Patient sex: M
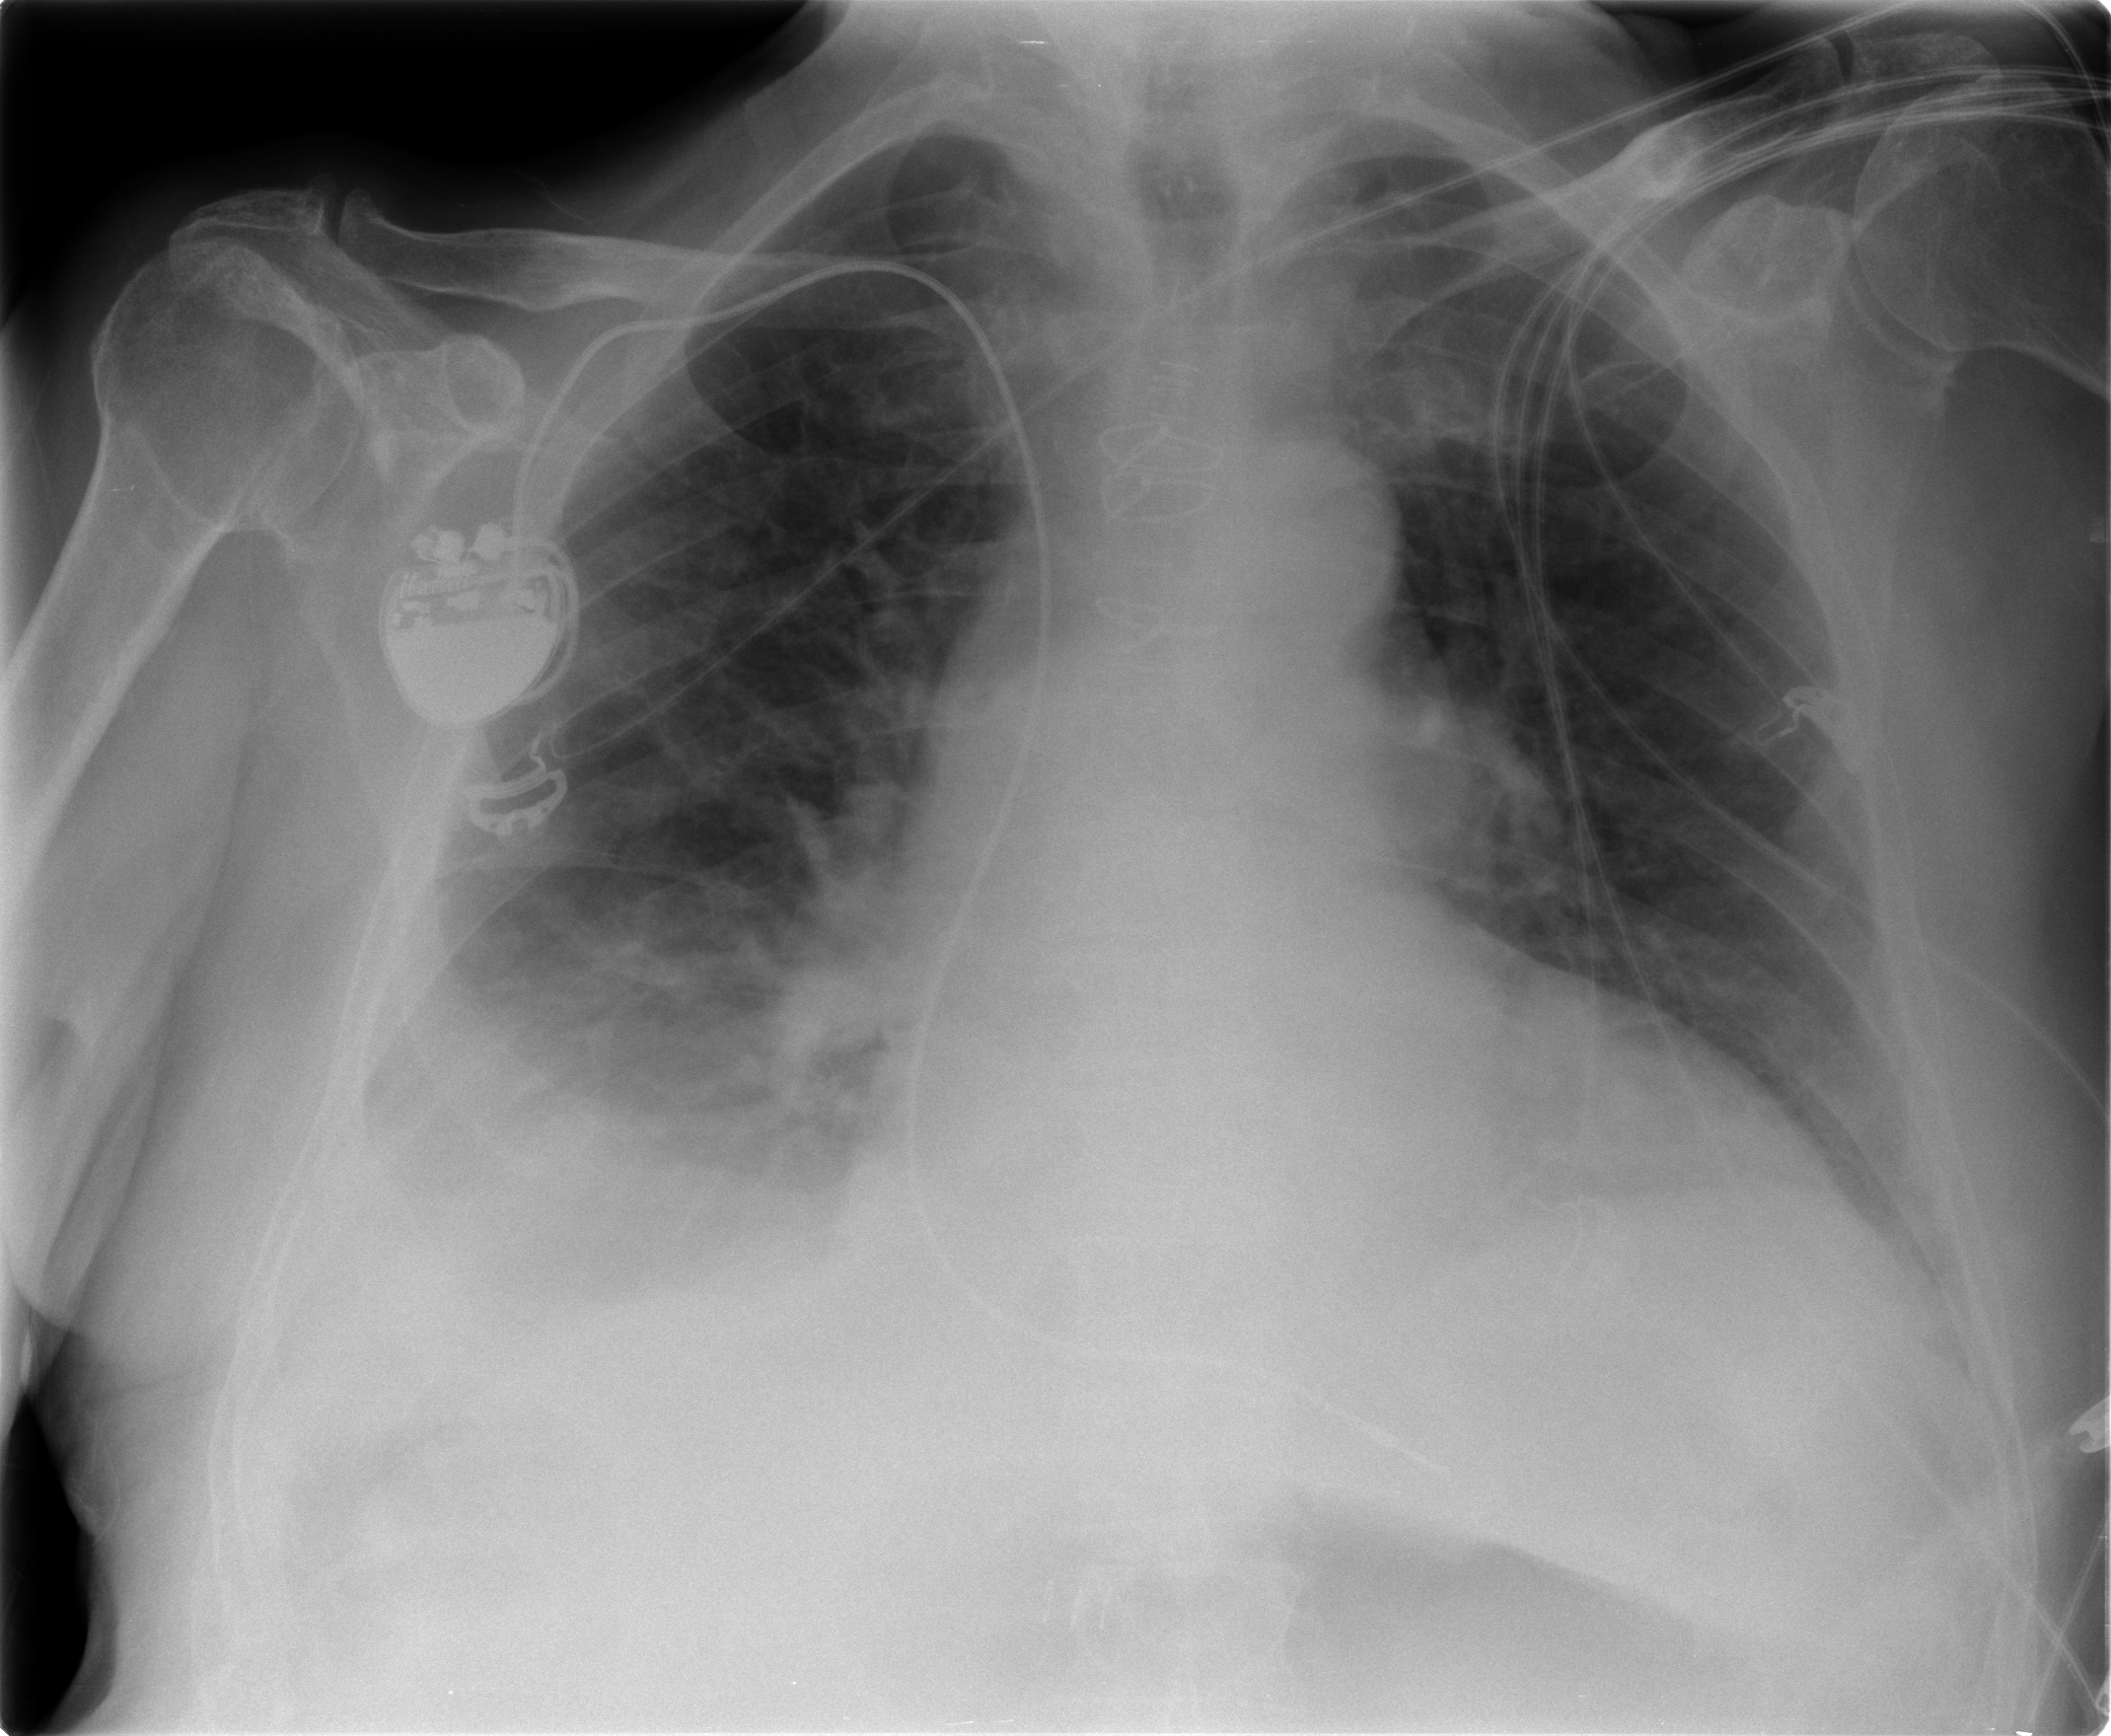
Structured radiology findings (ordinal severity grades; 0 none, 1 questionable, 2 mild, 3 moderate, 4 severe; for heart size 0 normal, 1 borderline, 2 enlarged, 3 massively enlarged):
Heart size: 3
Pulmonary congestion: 2
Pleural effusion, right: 3
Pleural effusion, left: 2
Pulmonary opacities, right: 2
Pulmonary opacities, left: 2
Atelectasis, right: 3
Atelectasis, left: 2